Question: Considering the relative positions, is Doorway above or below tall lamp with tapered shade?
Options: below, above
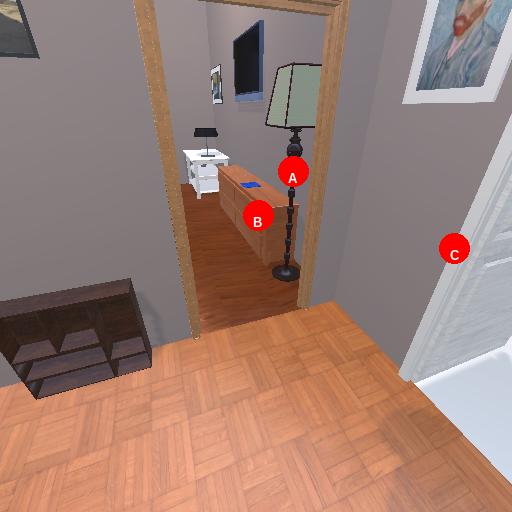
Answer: below